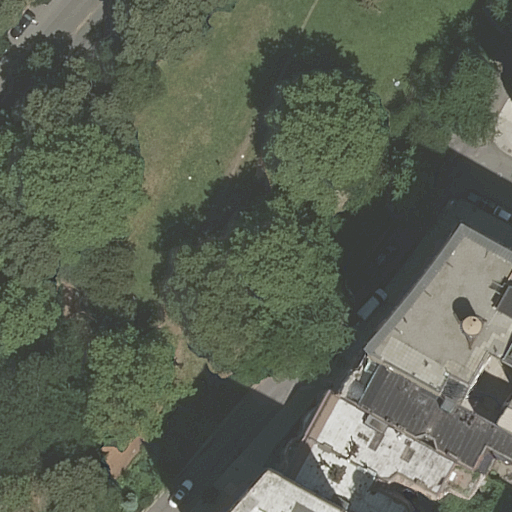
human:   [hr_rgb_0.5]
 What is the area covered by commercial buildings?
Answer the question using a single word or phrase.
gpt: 0m2

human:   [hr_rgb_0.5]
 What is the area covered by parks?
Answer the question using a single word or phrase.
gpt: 10636m2

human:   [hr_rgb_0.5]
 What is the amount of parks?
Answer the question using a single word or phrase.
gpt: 1

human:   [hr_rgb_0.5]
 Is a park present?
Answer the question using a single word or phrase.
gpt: yes

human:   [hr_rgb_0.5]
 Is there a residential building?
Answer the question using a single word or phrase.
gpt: yes

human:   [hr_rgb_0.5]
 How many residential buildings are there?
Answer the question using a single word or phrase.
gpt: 5

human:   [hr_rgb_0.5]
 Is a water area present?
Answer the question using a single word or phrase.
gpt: no

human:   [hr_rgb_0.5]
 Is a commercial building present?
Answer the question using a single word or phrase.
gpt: no

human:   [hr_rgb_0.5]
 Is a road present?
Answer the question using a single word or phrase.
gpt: yes

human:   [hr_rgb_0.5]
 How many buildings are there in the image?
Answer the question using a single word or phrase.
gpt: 5

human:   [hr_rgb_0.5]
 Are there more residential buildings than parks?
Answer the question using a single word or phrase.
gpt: yes

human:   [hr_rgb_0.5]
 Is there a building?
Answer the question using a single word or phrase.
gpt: yes

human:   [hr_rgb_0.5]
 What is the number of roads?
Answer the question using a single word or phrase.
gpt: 4

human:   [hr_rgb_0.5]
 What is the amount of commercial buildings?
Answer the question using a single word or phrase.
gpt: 0

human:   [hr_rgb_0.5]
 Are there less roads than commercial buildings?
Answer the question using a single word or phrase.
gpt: no

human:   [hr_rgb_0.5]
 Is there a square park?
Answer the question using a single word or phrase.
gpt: no

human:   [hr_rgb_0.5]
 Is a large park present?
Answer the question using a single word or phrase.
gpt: yes

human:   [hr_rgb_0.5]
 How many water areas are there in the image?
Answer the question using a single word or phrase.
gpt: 0

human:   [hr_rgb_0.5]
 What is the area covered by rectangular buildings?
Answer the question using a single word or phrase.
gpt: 302m2

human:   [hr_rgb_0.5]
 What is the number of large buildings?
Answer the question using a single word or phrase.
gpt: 1

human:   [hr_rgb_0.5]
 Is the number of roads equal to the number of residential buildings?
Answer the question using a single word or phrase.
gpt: no

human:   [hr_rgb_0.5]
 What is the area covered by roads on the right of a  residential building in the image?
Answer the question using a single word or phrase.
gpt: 0m2

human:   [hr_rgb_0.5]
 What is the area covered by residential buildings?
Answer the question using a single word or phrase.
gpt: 1295m2

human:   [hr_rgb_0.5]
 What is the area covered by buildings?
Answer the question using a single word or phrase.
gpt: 1295m2

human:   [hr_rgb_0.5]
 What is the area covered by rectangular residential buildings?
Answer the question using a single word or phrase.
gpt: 302m2

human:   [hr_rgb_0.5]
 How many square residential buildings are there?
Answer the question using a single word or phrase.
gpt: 0

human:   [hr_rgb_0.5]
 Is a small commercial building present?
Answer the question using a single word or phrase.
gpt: no

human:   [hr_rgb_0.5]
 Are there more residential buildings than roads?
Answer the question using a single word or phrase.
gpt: yes

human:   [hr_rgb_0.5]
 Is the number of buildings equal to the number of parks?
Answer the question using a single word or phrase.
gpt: no

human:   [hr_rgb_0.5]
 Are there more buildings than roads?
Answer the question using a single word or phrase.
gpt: yes

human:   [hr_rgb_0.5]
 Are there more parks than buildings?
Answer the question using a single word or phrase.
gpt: no

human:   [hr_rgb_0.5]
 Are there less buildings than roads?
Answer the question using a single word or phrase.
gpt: no

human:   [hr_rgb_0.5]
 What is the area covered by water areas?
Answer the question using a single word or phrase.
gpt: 0m2

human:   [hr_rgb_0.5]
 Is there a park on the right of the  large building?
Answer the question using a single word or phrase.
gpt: no

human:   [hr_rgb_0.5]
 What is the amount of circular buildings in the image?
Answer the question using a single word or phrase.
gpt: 0

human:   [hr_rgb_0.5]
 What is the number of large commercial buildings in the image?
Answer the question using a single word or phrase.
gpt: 0

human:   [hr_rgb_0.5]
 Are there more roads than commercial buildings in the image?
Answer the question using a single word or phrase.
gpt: yes

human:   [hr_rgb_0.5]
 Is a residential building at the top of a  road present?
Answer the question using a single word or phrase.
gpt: no

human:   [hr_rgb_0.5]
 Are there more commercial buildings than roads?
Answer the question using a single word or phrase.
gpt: no

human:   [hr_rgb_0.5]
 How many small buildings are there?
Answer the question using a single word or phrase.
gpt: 2

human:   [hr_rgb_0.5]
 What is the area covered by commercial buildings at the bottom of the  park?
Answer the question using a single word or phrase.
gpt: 0m2

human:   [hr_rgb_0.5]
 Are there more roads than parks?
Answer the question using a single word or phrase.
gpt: yes

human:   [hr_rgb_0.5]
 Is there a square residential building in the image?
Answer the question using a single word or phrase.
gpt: no

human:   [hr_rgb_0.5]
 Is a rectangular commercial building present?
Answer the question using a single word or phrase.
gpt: no

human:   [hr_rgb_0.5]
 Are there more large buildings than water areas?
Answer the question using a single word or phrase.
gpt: yes

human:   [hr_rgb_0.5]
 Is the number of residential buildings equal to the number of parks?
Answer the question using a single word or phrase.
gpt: no

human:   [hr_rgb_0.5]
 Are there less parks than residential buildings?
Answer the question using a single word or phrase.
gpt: yes

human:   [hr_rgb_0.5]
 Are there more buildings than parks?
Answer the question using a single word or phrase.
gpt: yes

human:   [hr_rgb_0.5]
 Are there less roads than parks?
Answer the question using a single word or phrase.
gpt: no

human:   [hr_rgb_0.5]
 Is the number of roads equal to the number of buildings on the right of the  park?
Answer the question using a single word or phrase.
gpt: yes

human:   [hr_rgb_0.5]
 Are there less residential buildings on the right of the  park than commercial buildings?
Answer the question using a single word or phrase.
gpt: no

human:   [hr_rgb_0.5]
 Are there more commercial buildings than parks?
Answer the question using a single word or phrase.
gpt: no

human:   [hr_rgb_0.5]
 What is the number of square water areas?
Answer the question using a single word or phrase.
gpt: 0

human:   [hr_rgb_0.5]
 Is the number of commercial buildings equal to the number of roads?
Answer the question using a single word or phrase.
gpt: no

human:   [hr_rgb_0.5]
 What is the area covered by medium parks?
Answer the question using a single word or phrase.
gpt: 0m2

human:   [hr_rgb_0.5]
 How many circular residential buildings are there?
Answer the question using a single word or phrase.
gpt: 0

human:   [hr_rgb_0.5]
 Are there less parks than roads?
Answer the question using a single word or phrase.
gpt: yes

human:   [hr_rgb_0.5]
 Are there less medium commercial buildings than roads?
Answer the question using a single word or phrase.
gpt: yes

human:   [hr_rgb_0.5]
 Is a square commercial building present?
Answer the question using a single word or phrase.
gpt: no

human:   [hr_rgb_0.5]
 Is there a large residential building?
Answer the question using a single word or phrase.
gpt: yes

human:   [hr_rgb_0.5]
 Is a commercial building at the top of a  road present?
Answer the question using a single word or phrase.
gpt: no

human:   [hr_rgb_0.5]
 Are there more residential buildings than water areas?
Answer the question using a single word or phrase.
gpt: yes

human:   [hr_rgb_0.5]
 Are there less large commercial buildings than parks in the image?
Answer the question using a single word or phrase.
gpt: yes

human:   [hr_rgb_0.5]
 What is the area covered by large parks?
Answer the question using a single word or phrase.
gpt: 10636m2